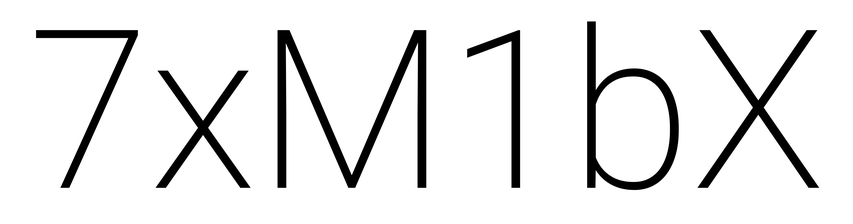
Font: Roboto_ExtraLight